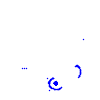
Particle: pion